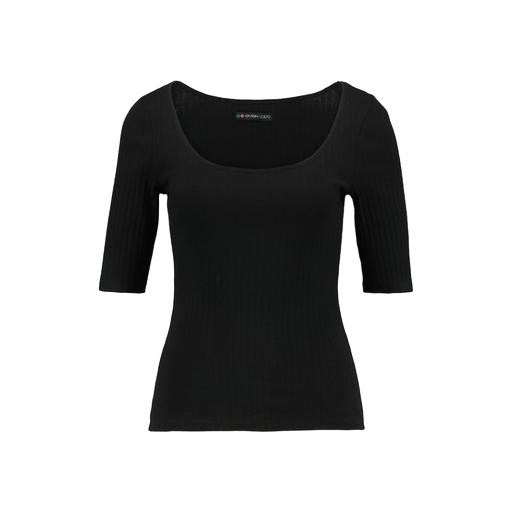
black three-quarter-sleeve scoop-neck t-shirt only macy, black three-quarter-sleeve top only macy, black scoop neck t-shirt, white background